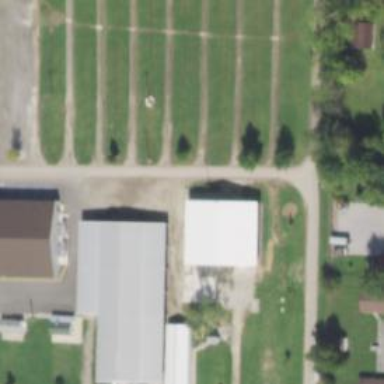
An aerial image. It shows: Alley classified as service road.